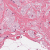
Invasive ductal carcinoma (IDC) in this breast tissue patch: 0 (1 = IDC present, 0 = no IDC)